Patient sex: F
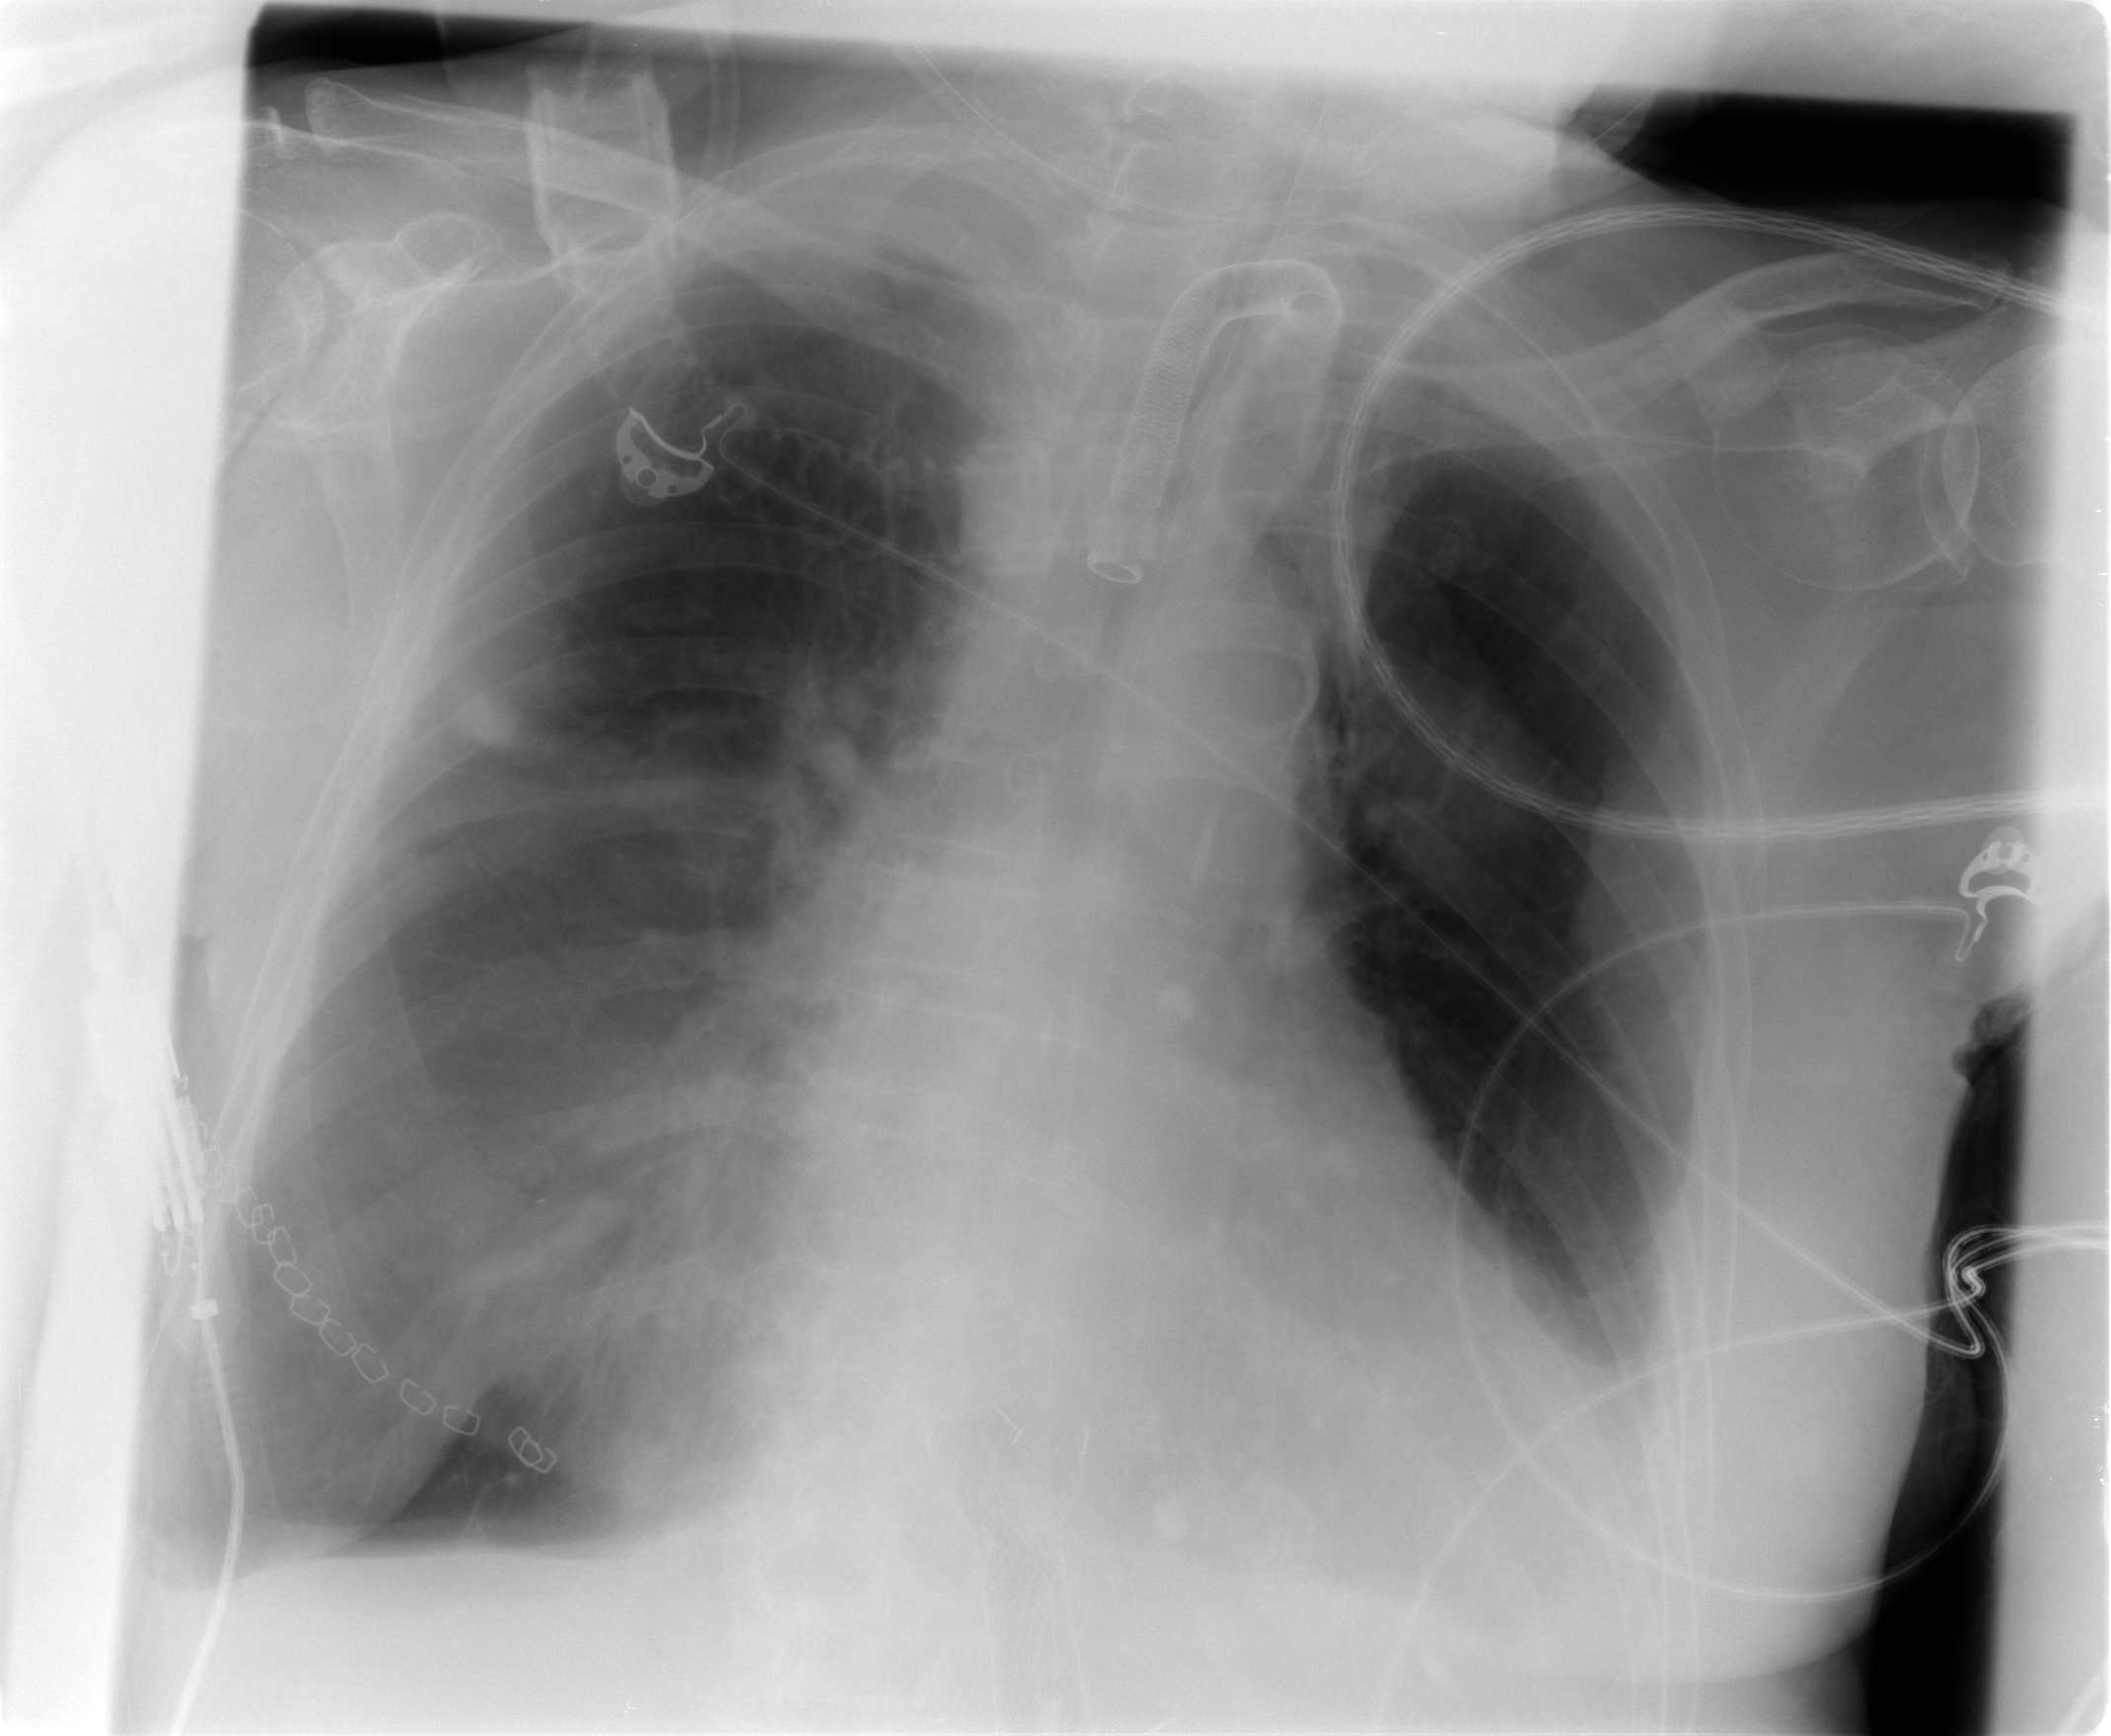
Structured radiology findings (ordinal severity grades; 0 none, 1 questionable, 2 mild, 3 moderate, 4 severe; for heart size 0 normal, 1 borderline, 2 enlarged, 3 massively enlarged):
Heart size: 2
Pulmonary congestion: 1
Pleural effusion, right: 3
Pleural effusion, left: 2
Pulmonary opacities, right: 0
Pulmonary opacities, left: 0
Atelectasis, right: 2
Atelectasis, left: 2